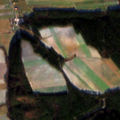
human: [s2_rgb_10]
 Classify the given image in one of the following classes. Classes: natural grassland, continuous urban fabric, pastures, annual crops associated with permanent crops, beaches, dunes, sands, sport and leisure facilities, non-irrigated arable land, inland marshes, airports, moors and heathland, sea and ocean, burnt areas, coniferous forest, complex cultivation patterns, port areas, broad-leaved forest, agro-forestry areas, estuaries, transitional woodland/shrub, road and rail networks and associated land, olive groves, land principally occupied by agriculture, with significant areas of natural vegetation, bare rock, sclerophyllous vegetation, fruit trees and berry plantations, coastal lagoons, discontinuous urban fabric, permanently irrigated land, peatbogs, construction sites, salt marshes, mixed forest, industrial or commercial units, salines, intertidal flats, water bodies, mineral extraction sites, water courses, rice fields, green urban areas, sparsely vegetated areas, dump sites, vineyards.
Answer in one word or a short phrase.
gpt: discontinuous urban fabric, non-irrigated arable land, complex cultivation patterns, coniferous forest, mixed forest